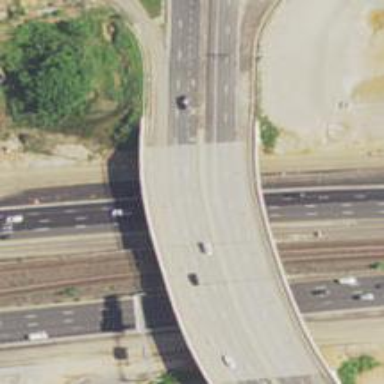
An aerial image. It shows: Primary highway bridge over roundabout junction.